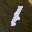
Label: 1